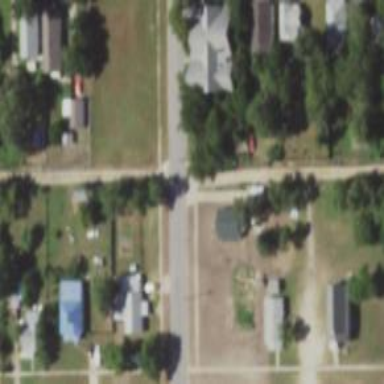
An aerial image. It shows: Alleyway designated as service road.